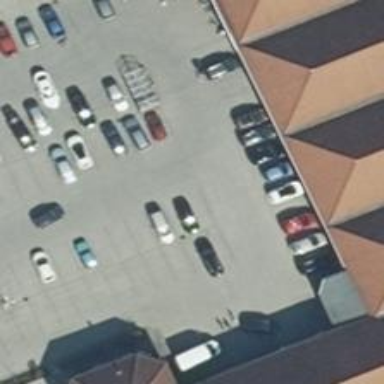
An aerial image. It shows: Road serving as parking aisle.